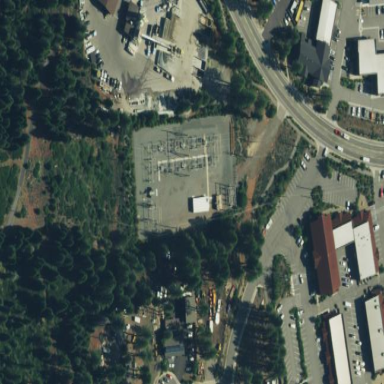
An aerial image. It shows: Power substation.